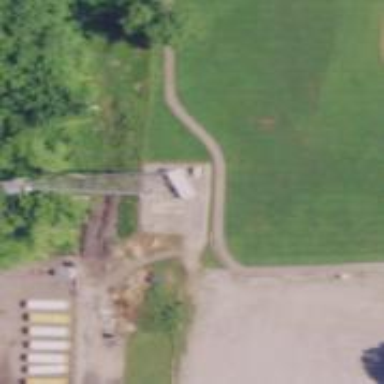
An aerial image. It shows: Mast tower used for communication.